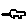
Label: car